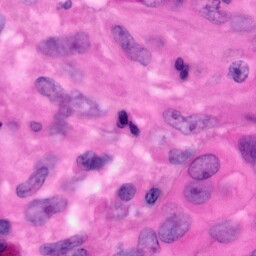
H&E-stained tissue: Pancreatic